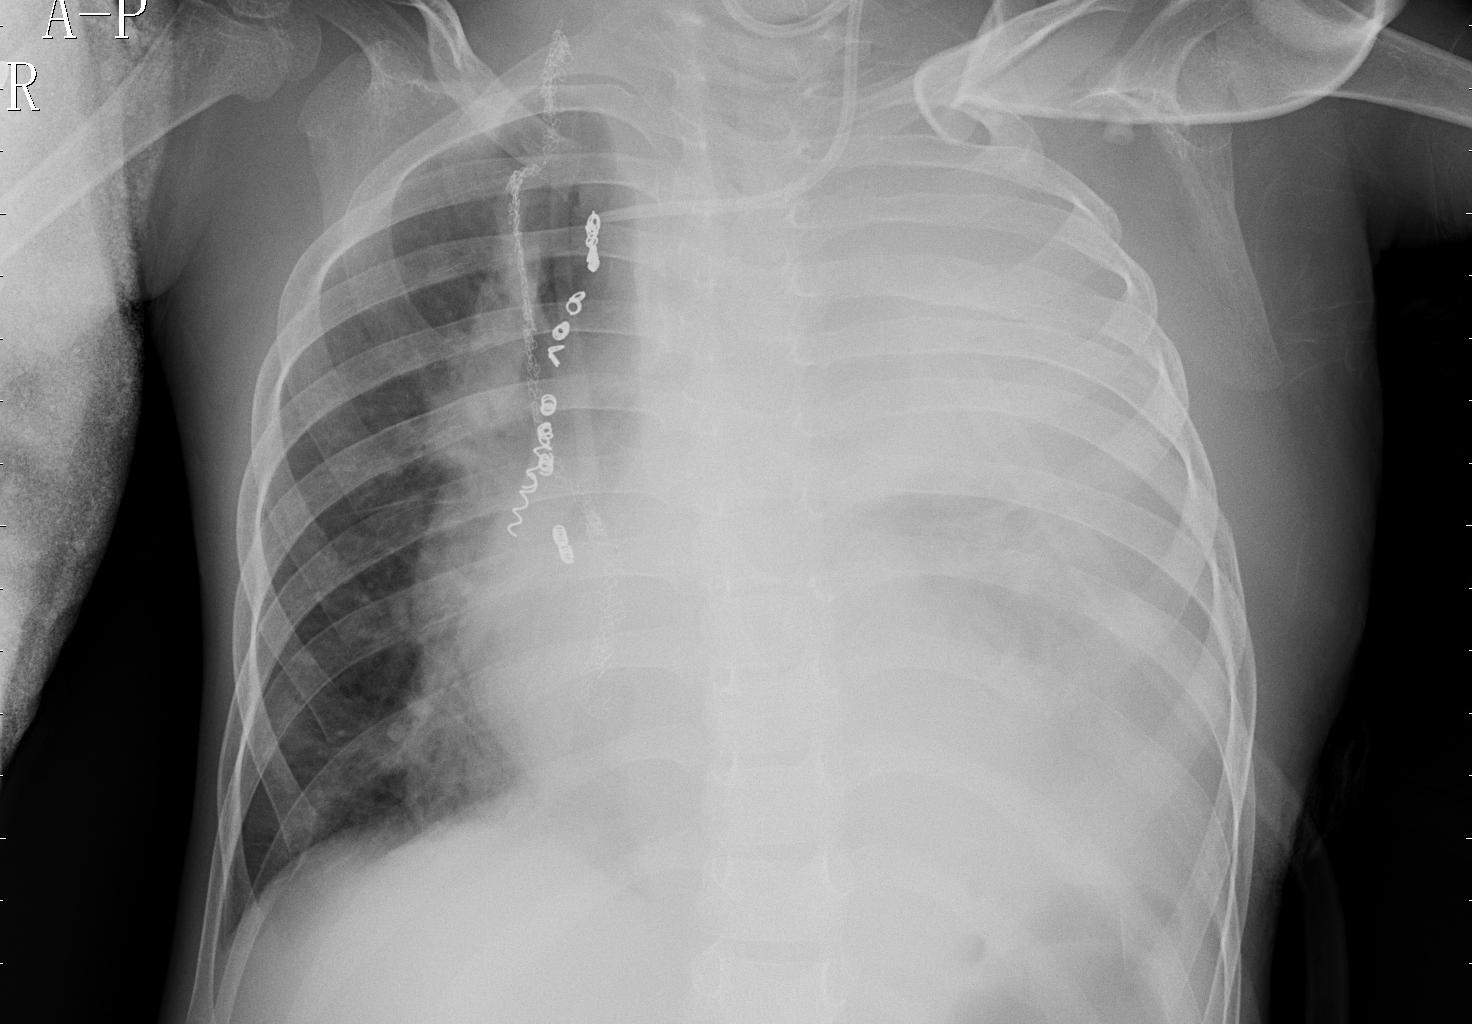
Diagnosis: PNEUMONIA